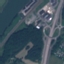
Label: Highway